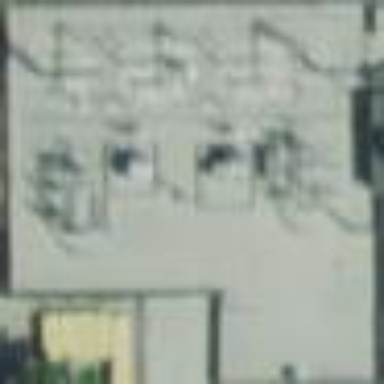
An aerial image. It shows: Power substation surrounded by fence.